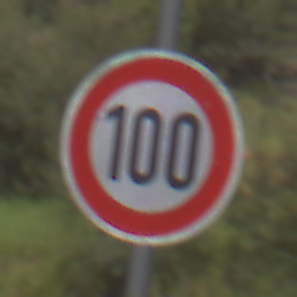
Verkehrszeichen: Geschwindigkeit100
Umgebung: Outdoor, Nature
Tageszeit: Midday
Wetter: PartlyCloudy
Licht: Natural
Jahreszeit: NotSpecified
Kontrast: HighContrast